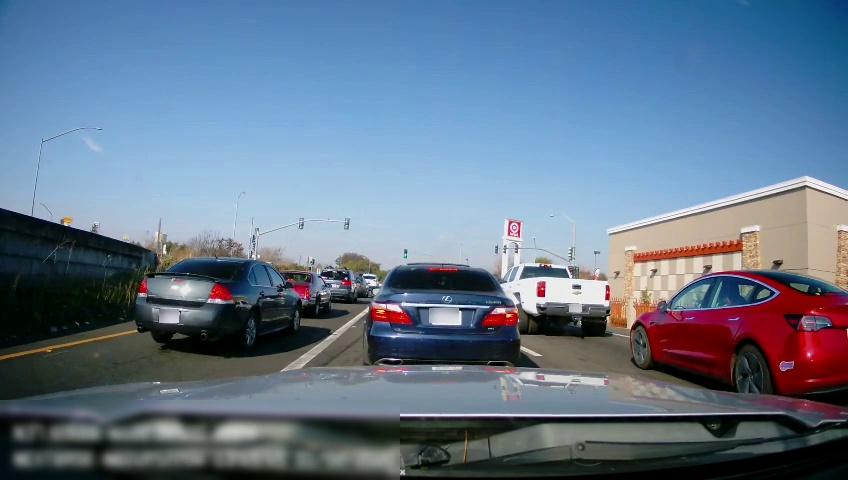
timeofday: Day
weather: Sunny
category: Drivable Space
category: Vehicles | Truck
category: Vehicles | Car
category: Vehicles | SUV
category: Vehicles | Car
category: Vehicles | SUV
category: Vehicles | Car
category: Vehicles | Car
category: Vehicles | Car
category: Lanes | Alternate Lane
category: Lanes | Alternate Lane
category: Lanes | Current Lane
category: Lanes | Current Lane
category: Traffic | Lights
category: Traffic | Lights
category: Traffic | Lights
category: Traffic | Lights
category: Traffic | Lights
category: Traffic | Lights
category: Traffic | Lights
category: Traffic | Lights
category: Traffic | Lights